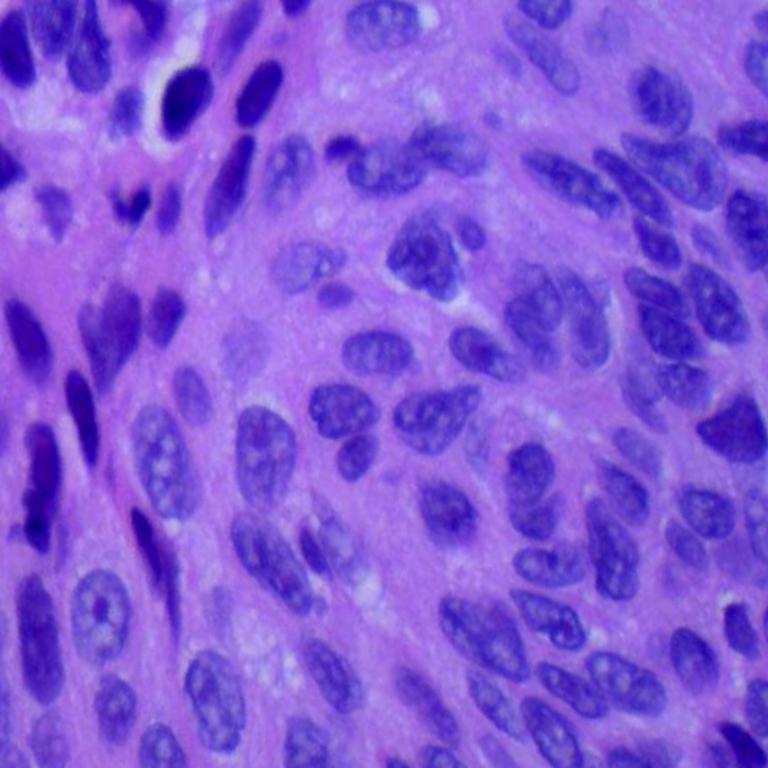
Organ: lung
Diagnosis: squamous carcinomas